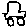
Label: car